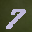
Label: 7